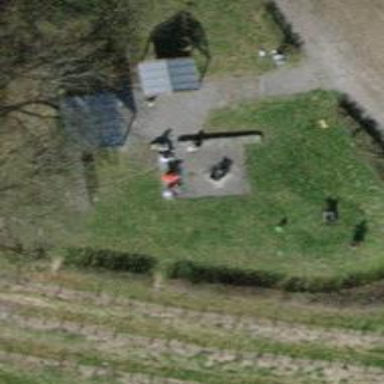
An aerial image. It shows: Barbecue facility.